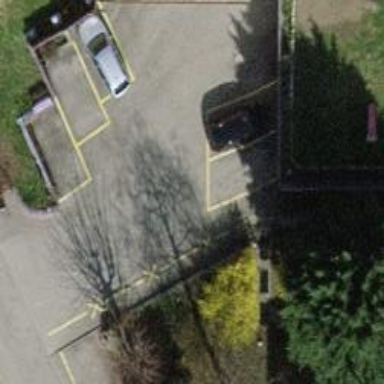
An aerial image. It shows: Road serving as parking aisle.